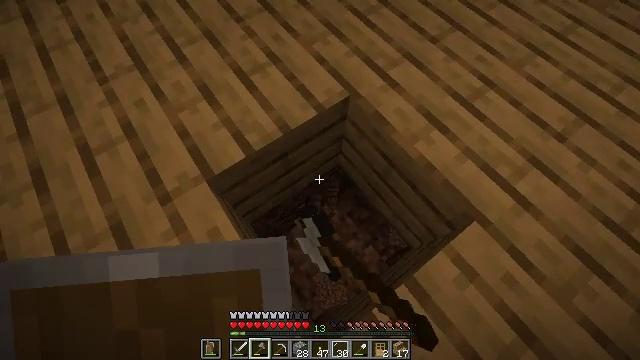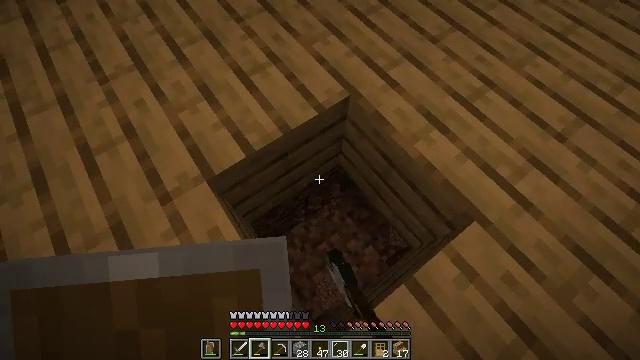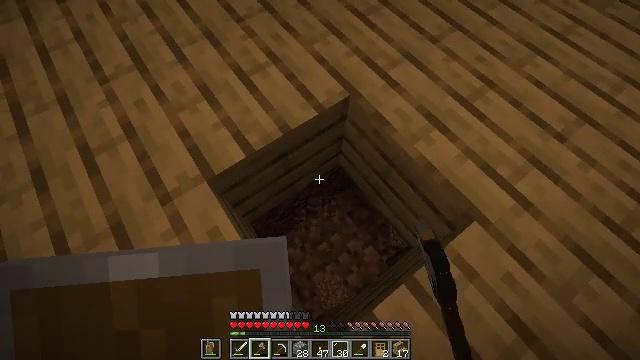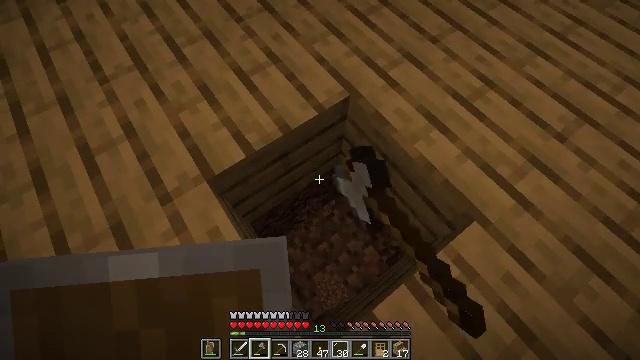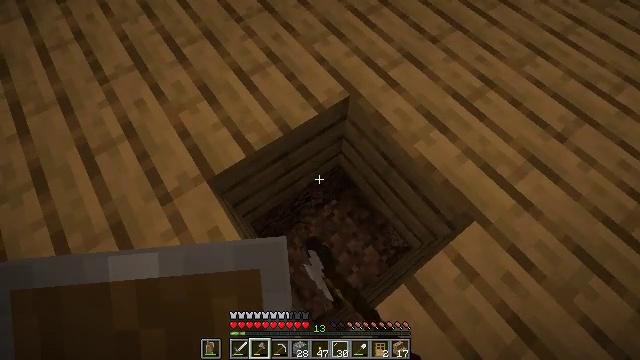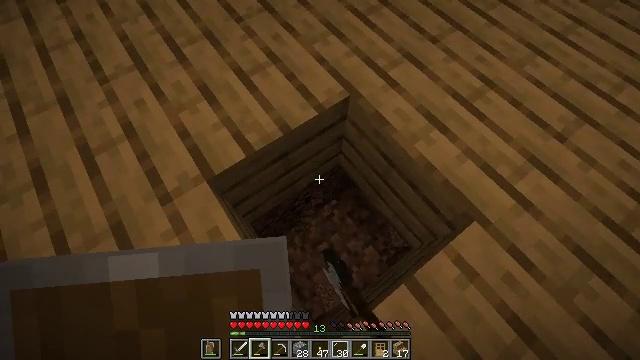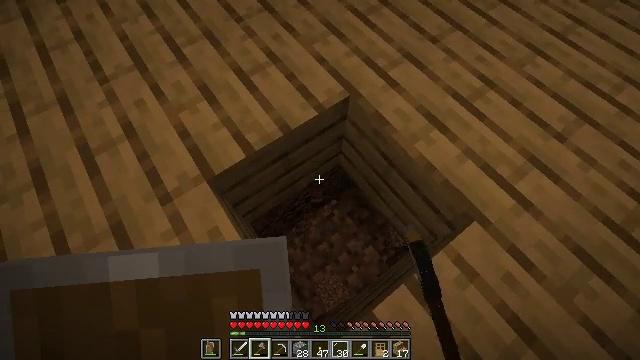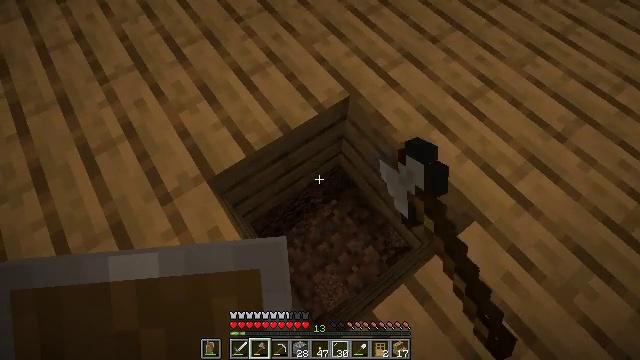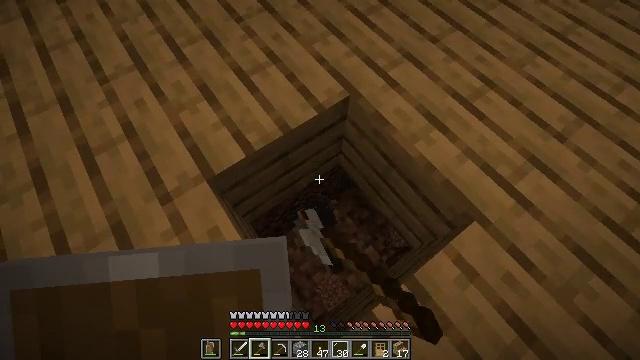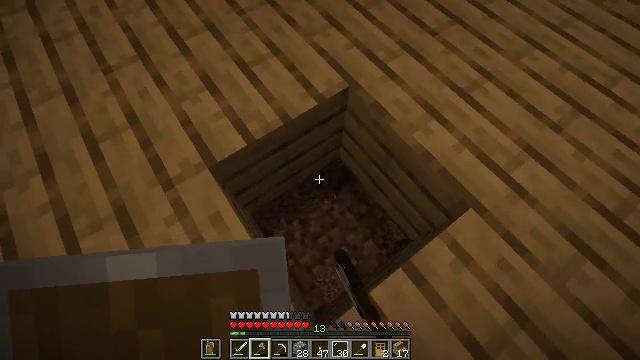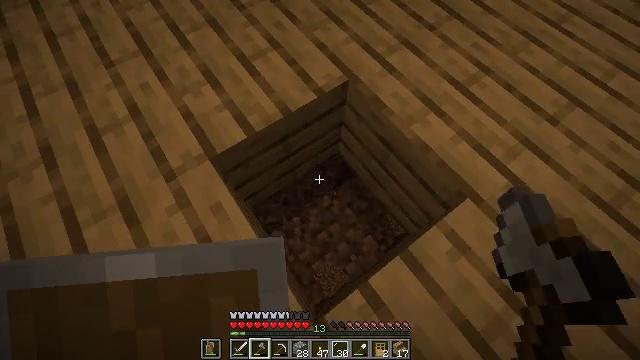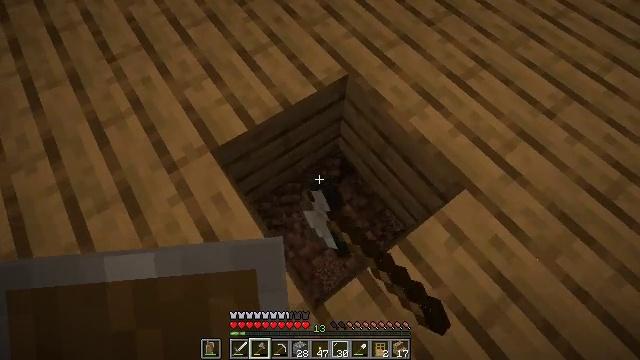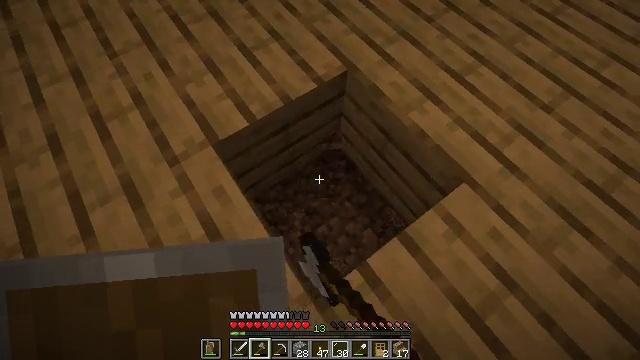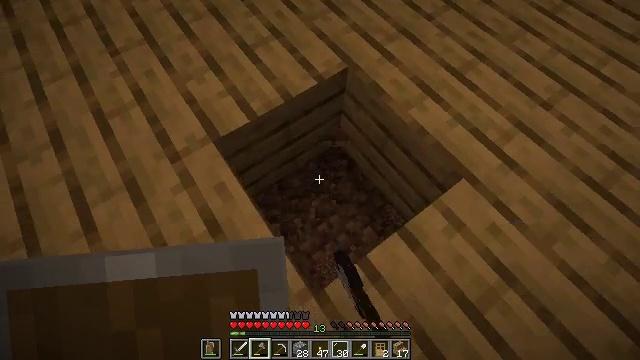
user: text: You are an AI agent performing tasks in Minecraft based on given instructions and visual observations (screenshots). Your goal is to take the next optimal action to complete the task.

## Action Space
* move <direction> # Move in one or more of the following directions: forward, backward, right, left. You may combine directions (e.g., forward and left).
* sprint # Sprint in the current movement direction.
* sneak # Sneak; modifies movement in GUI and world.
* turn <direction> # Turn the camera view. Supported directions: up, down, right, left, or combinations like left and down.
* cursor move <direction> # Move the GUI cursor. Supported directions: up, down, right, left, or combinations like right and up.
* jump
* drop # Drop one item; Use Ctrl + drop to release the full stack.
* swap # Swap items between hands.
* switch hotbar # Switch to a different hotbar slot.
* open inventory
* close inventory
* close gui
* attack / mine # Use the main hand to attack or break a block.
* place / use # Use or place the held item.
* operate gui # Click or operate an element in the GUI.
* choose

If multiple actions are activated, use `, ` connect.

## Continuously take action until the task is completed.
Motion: motion action
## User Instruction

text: Gather dirt.
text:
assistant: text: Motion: sneak, attack / mine
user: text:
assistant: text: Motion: sneak, attack / mine
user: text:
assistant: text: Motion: sneak, attack / mine
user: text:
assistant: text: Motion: sneak, attack / mine
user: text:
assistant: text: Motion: sneak, attack / mine
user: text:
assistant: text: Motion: sneak, attack / mine
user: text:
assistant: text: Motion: sneak, attack / mine
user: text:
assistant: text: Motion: move back, sneak, attack / mine
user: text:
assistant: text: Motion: move back, sneak, attack / mine
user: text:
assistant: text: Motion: move back, sneak, attack / mine
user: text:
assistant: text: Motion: move back, sneak, attack / mine
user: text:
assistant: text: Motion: sneak, attack / mine
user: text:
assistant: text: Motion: sneak, attack / mine
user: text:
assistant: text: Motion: sneak, attack / mine